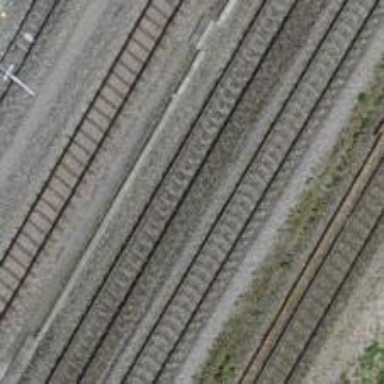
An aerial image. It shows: Single railway track with electrification through contact line.